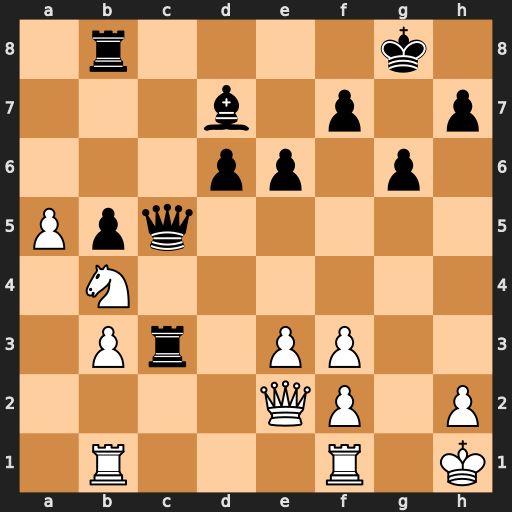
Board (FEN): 1r4k1/3b1p1p/3pp1p1/Ppq5/1N6/1Pr1PP2/4QP1P/1R3R1K
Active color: w
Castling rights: -
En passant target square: -
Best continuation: Na6 Qc8 Nxb8